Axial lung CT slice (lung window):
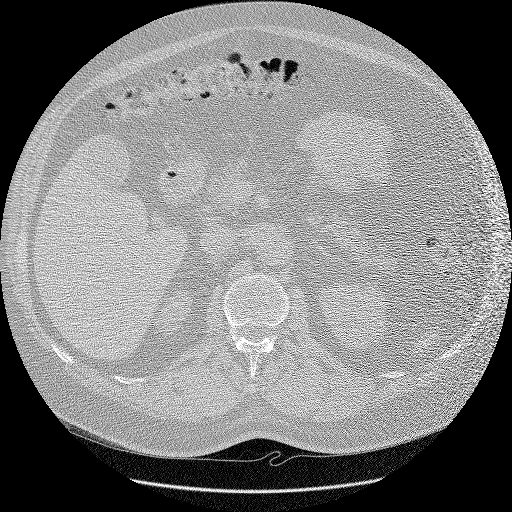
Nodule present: no